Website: home-depot
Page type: billing-address
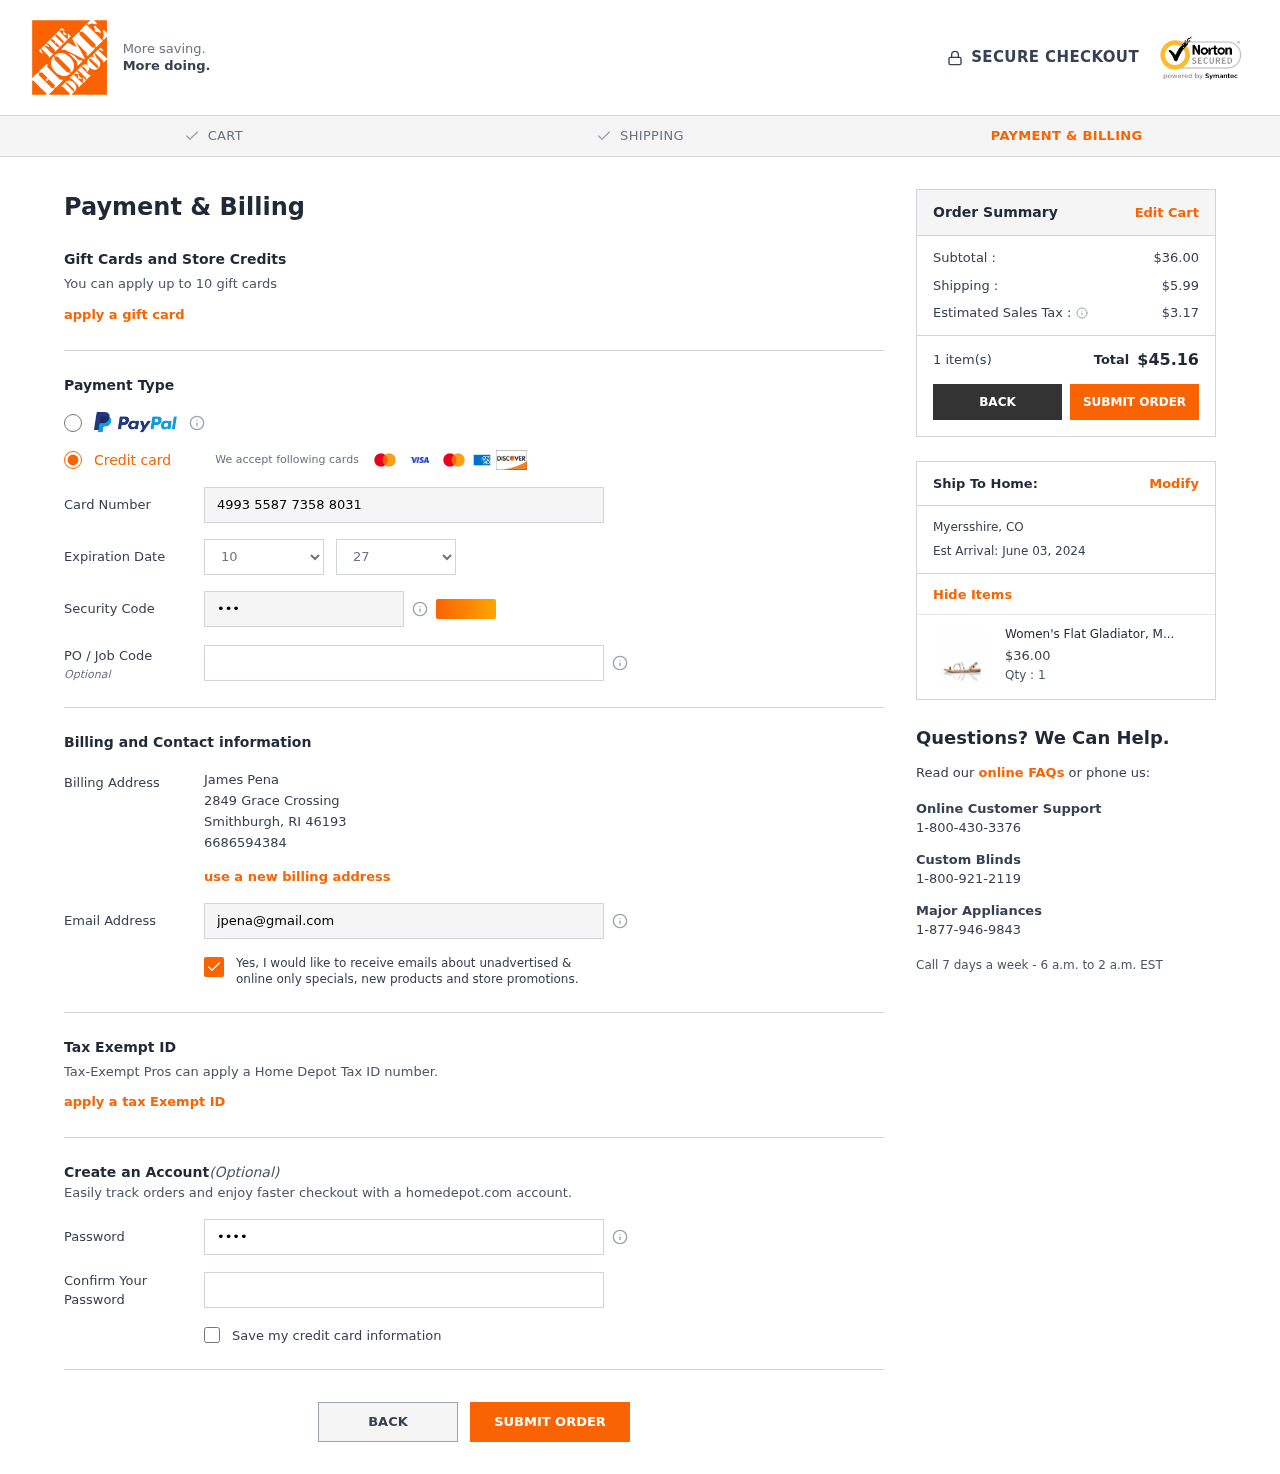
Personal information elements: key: PII_CARD_CVV
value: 255
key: PII_CARD_EXPIRY_MONTH
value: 10
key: PII_CARD_EXPIRY_YEAR
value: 27
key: PII_CARD_NUMBER
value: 4993 5587 7358 8031
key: PII_CITY
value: Smithburgh
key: PII_CITY2
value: Myersshire
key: PII_EMAIL
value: jpena@gmail.com
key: PII_FULLNAME
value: James Pena
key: PII_PHONE
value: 6686594384
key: PII_POSTCODE
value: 46193
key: PII_STATE_ABBR
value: RI
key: PII_STATE_ABBR2
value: CO
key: PII_STREET
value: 2849 Grace Crossing
Product elements: key: PRODUCT1_NAME
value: Women's Flat Gladiator, Mehrfarbig (Metallic Multi), 4 UK
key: PRODUCT1_PRICE
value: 36
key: PRODUCT1_QUANTITY
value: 1
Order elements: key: ORDER_SUBTOTAL
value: $36.00
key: ORDER_SHIPPING_COST
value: $5.99
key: ORDER_TAX
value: $3.17
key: ORDER_NUM_ITEMS
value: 1 item(s)
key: ORDER_TOTAL
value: $45.16
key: ORDER_DELIVERY_DATE
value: Est Arrival: June 03, 2024